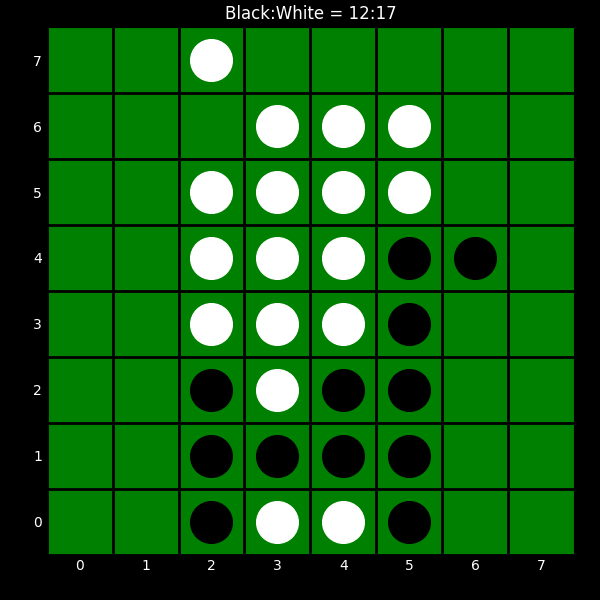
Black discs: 12
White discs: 17